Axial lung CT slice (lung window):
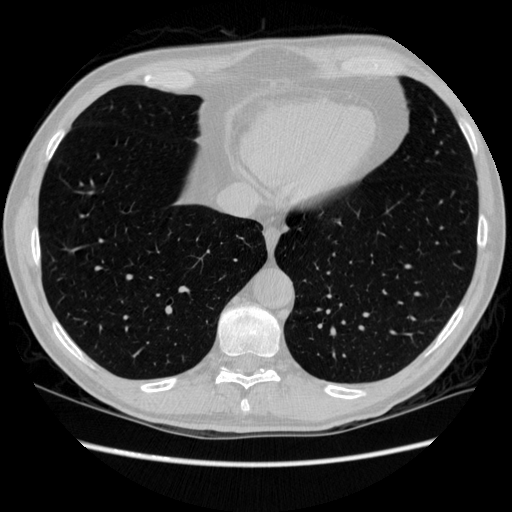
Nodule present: no